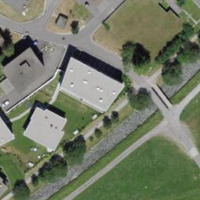
EUNIS habitat code: 54
Species observed at this site:
Corvus corone
Passer domesticus
Spinus spinus
Populus tremula
Chloris chloris
Periparus ater